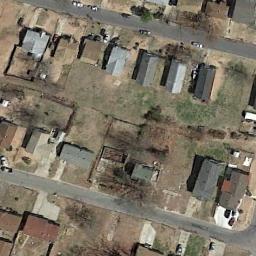
Label: residential